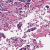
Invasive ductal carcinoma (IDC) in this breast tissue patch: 1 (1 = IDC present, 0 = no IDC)